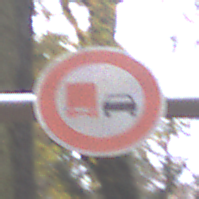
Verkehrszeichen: UeberholverbotKraftfahrzeuge
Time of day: MorningAfternoon
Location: Outdoor (Nature)
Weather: Overcast
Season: Autumn
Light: Natural